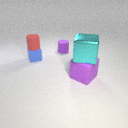
large purple rubber cube in front of small blue rubber cube